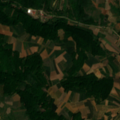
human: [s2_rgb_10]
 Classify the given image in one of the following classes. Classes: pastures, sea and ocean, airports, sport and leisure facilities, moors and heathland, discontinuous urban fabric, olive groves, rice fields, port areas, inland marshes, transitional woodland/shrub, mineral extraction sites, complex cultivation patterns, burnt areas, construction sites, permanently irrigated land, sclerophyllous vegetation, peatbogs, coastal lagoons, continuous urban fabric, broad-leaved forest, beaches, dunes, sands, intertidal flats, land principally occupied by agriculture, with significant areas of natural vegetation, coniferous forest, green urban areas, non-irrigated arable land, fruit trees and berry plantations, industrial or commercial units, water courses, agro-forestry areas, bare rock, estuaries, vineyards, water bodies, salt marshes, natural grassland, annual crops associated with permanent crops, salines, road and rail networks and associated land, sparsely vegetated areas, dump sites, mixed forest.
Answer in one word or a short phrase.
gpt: complex cultivation patterns, land principally occupied by agriculture, with significant areas of natural vegetation, broad-leaved forest